Chest X-ray:
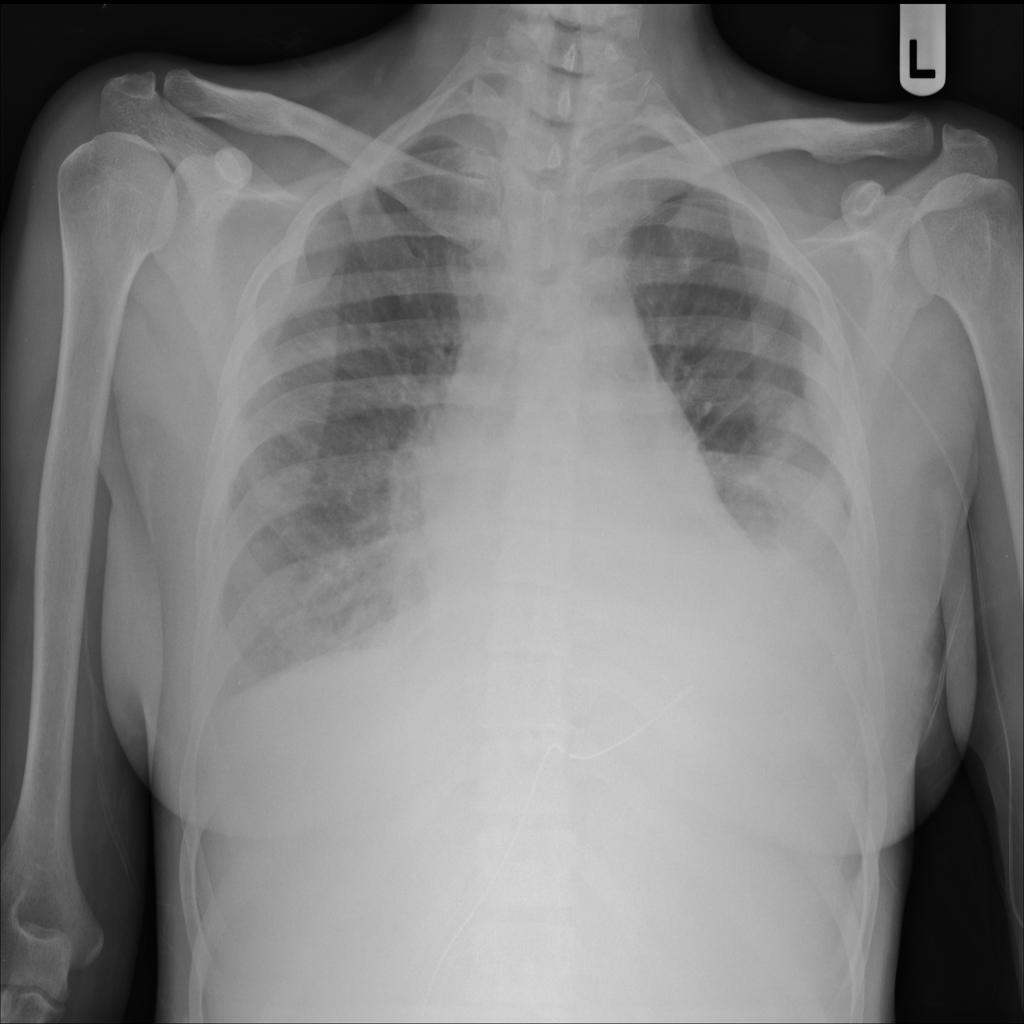
Findings: Effusion
No abnormal finding: no